九年级 · 度量几何学
(本小题 8.0 分)

如图, 已知 $A B$ 是 $\odot O$ 的直径, $C, D$ 是 $\odot O$ 上的点, $O C / / B D$, 交 $A D$ 于点 $E$, 连结 $B C$.

(1)求证: $A E=E D$.

(2)若 $A B=10, \angle C B D=36^{\circ}$, 求 $\overparen{A C}$ 的长.

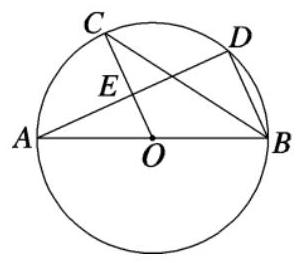
答案: (1)证明: $\because A B$ 是 $\odot O$ 的直径,

$\therefore \angle A D B=90^{\circ}$,

$\because O C / / B D$,

$\therefore \angle A E O=\angle A D B=90^{\circ}$,

即 $O C \perp A D$,

$\therefore A E=E D$;

(2)解: 由(1)知 $O C \perp A D$,

$\therefore \overparen{A C}=\overparen{C D}$,

$\therefore \angle A B C=\angle C B D=36^{\circ}$,

$\therefore \angle A O C=2 \angle A B C=2 \times 36^{\circ}=72^{\circ}$,

$\therefore \overparen{A C}=\frac{72 \pi \times 5}{180}=2 \pi$

解析: 本题考查弧长的计算, 垂径定理, 以及圆周角定理.

(1)根据平行线的性质得出 $\angle A E O=90^{\circ}$, 再利用垂径定理证明即可;

(2)由(1)知 $O C \perp A D$, 则可求出 $\angle A O C=72^{\circ}$, 根据弧长公式解答即可.